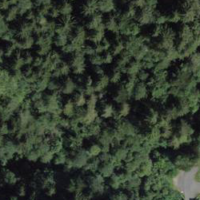
EUNIS habitat code: 44
Species observed at this site:
Mercurialis perennis